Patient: sex M, age 65
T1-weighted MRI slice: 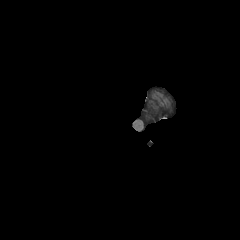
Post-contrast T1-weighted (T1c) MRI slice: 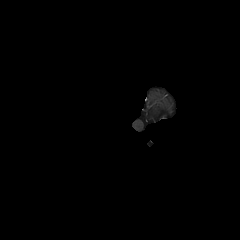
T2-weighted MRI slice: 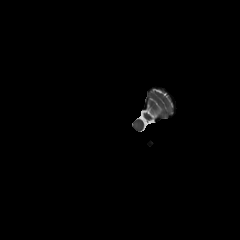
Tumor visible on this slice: no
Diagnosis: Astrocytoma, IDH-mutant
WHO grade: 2